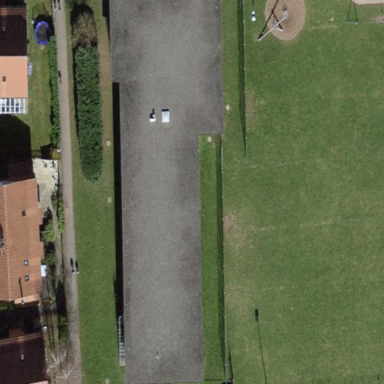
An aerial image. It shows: School building.